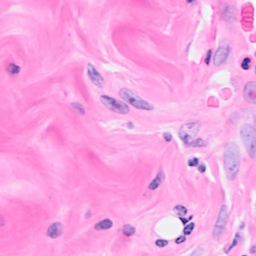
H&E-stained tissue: Breast